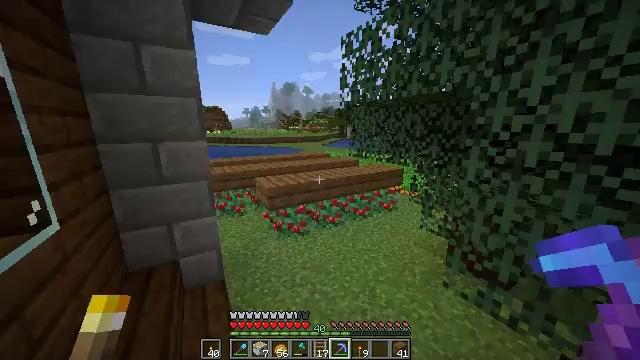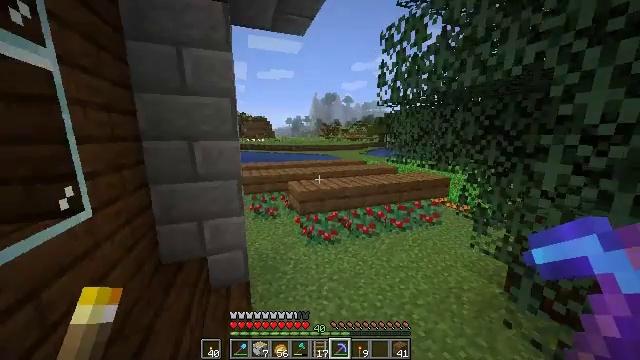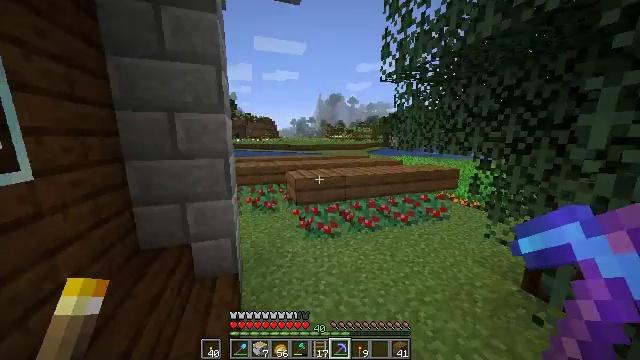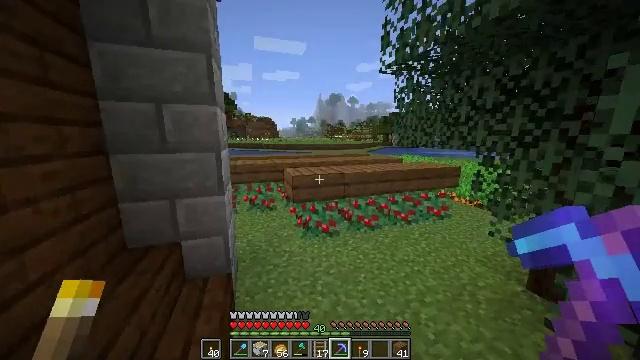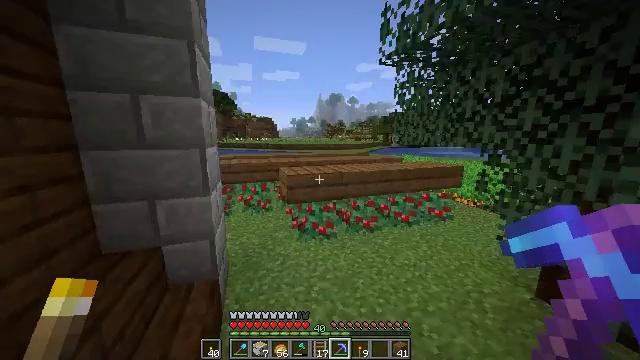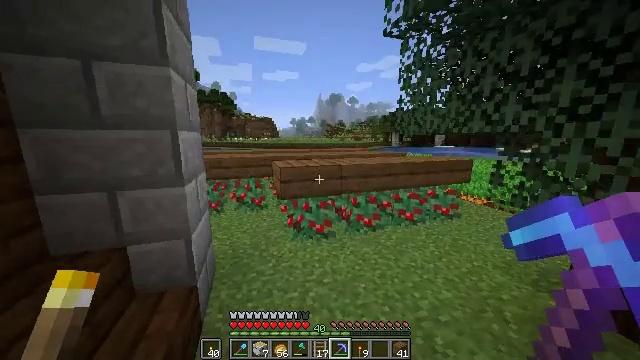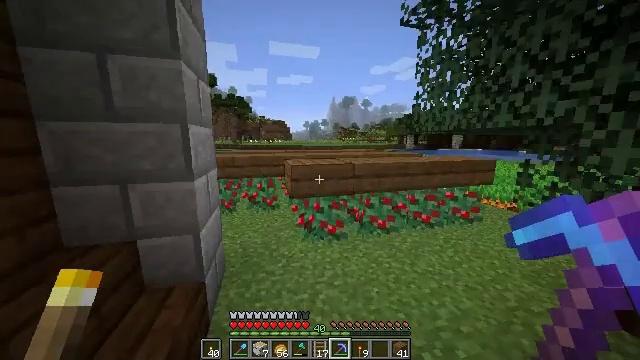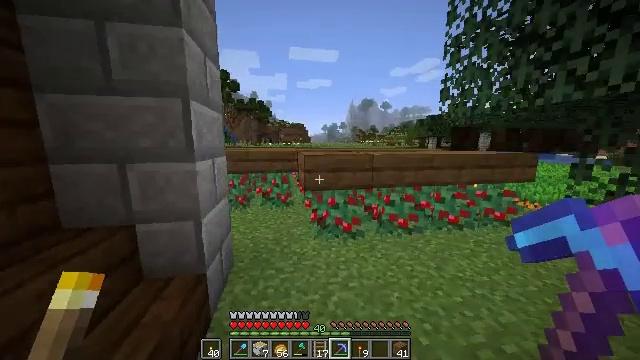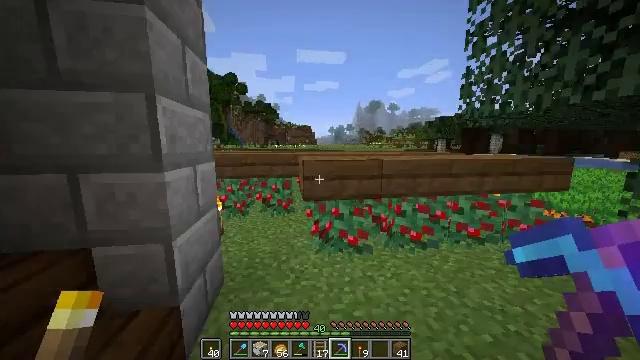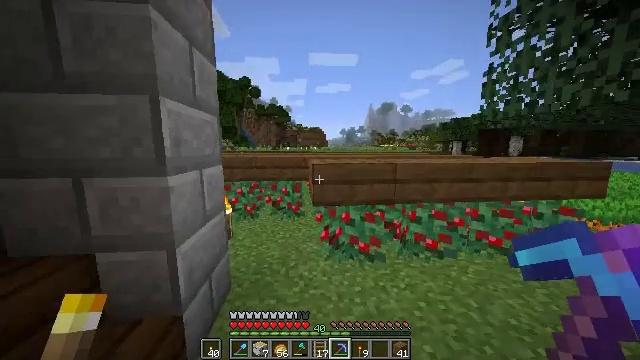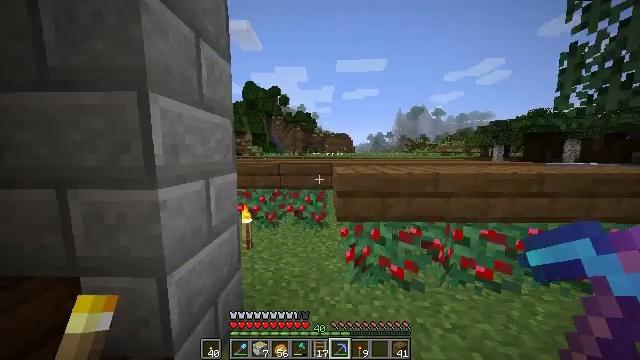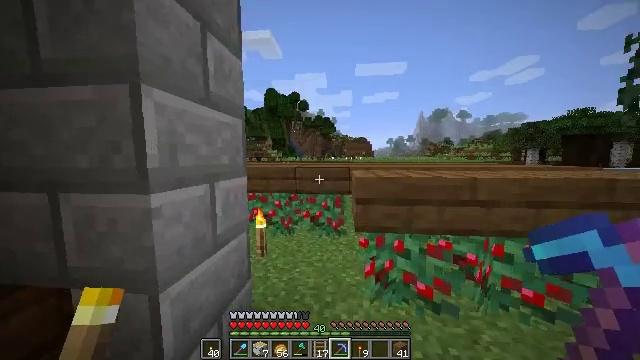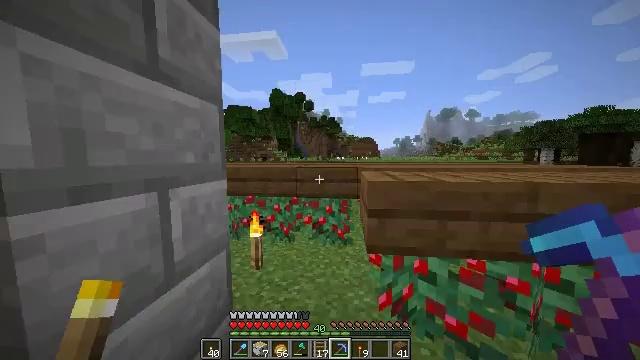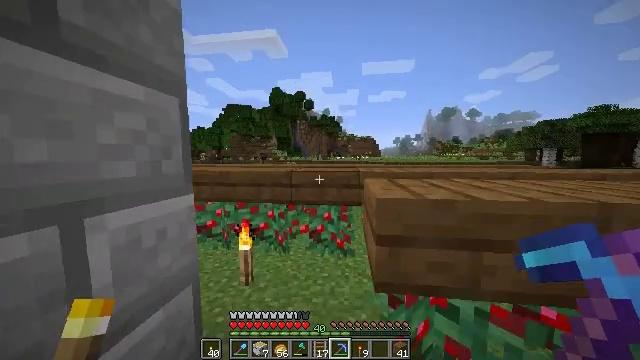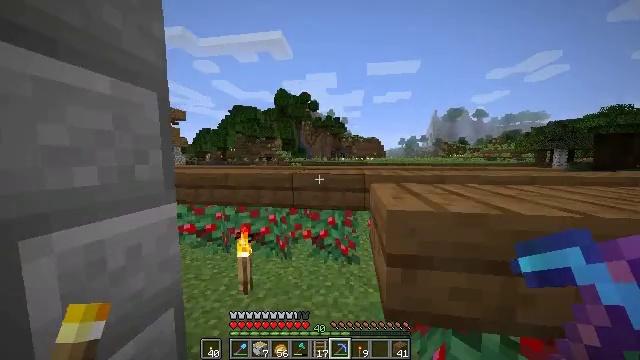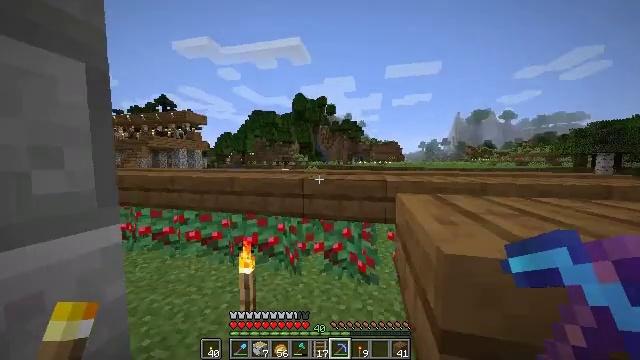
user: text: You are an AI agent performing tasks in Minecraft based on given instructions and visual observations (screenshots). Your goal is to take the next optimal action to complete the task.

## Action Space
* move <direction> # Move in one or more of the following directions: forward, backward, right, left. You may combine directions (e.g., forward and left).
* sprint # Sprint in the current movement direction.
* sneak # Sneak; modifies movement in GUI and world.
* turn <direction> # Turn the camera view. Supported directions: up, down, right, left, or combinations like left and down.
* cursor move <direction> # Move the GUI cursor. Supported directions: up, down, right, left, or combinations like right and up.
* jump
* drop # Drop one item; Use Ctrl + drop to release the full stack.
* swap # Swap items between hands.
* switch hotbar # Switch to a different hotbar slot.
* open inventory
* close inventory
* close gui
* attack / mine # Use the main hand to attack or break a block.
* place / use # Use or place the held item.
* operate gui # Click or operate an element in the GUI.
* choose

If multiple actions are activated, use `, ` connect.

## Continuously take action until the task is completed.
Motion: motion action
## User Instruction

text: Harvest potatoes.
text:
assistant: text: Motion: move forward, sprint, turn left and up
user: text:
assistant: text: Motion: move forward, sprint, turn left
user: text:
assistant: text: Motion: move forward, sprint
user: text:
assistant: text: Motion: move forward
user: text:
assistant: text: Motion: move forward
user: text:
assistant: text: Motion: move forward, sprint, turn left
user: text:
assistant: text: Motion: move forward, sprint, turn left
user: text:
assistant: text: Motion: move forward, sprint, turn left
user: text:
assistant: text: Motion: move forward, turn left
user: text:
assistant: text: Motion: move forward, turn left and up
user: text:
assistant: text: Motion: move forward, turn left and up
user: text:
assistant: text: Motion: move forward, sprint, turn left
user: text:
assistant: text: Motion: move forward, sprint
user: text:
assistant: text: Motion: move forward, sprint, turn left
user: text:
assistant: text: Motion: move forward, sprint, turn left
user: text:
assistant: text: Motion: move forward, sprint, turn left and up
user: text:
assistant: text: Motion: move forward, sprint, turn left and up
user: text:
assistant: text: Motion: move forward, sprint, turn left and up
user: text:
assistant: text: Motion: move forward, sprint, turn left and up
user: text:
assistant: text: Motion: move forward, sprint, turn left and up
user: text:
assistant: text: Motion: move forward, turn left
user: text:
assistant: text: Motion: move forward, turn left
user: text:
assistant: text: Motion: move forward, turn left
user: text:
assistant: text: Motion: move forward, turn left
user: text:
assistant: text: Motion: move forward
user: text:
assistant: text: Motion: move forward
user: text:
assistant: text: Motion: move forward, sprint, turn left
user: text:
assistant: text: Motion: move forward, sprint, turn left
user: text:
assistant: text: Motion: move forward, sprint
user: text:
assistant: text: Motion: move forward